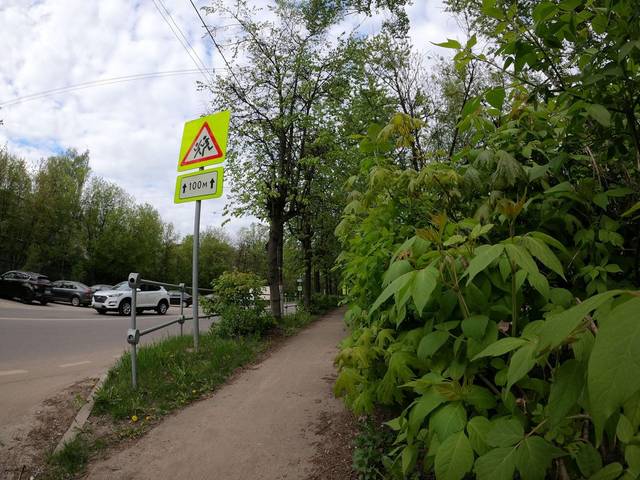
Region: Russia
Coordinates: 55.601, 38.095